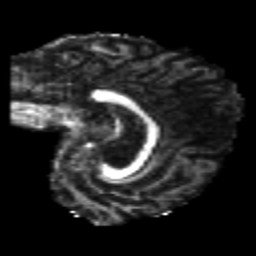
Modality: FA
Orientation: sagittal
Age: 26
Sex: male
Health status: healthy
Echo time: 0.074 s